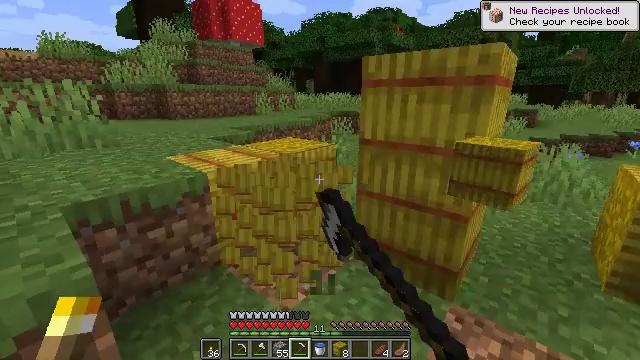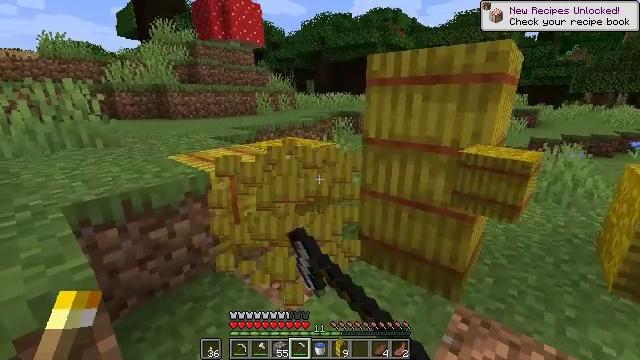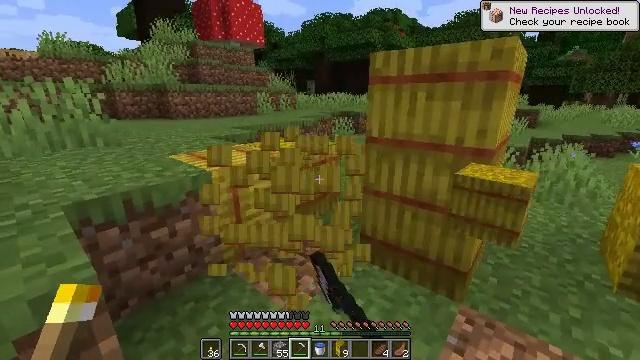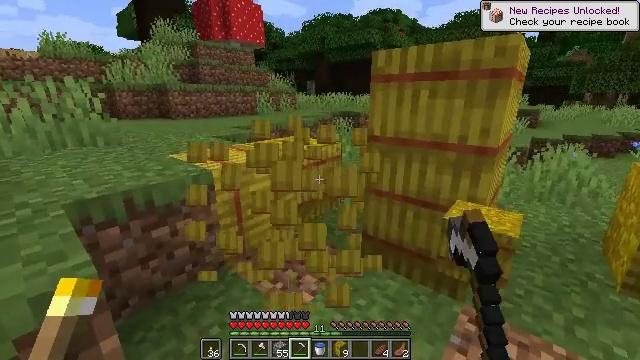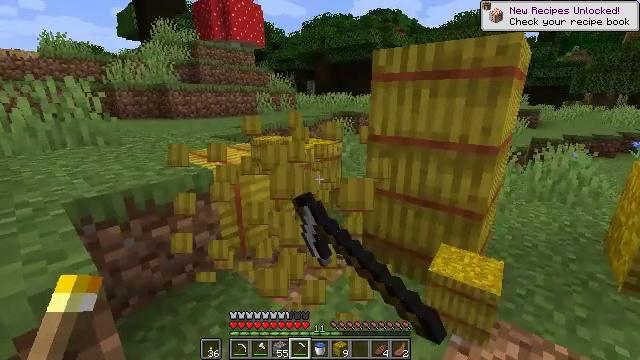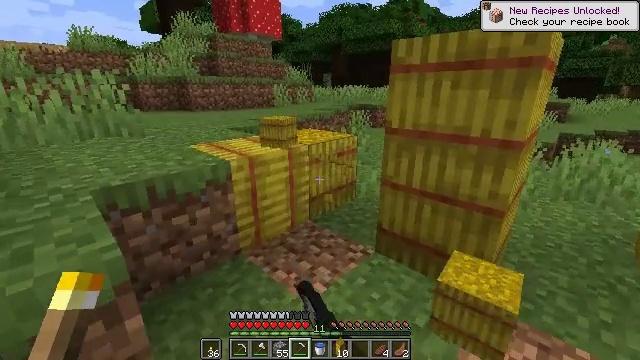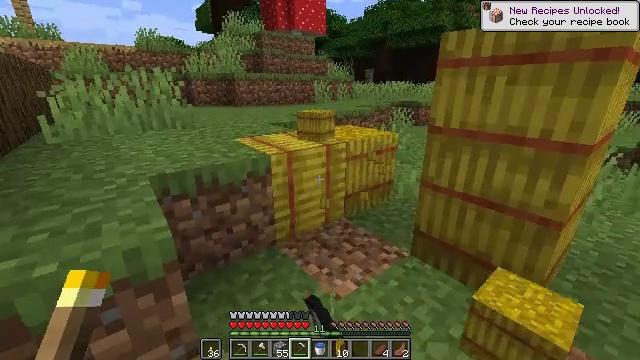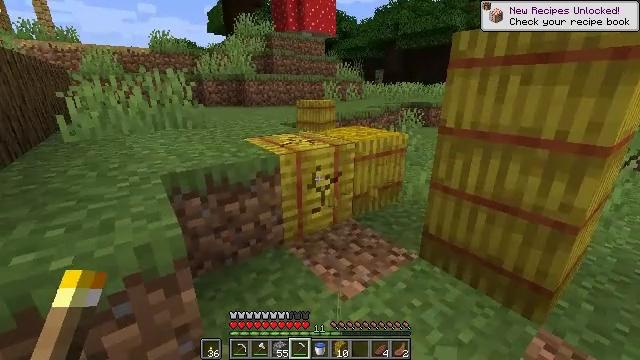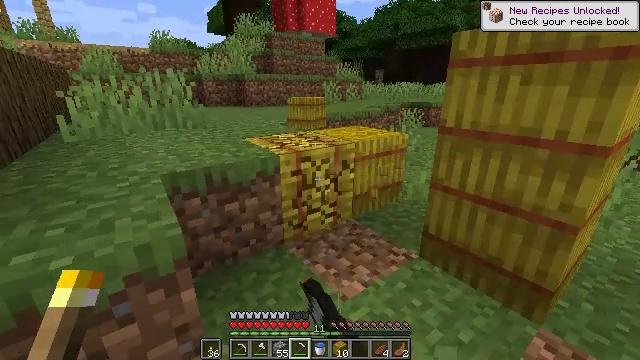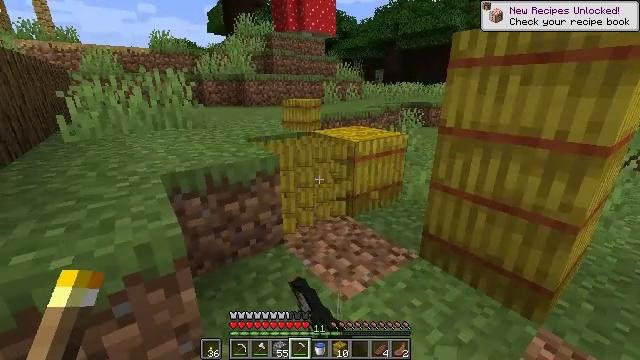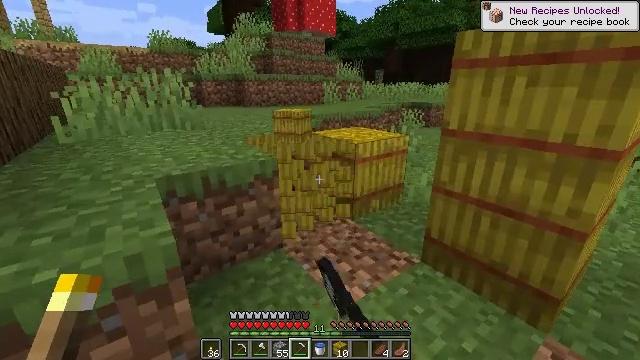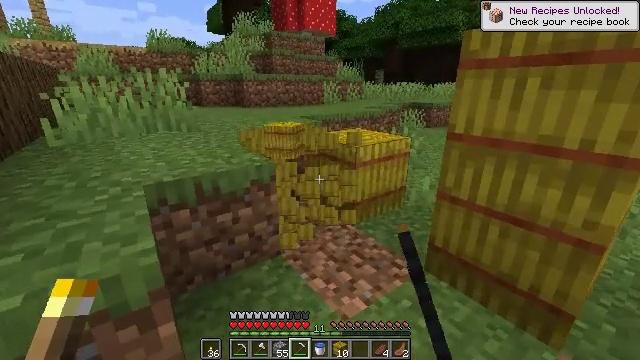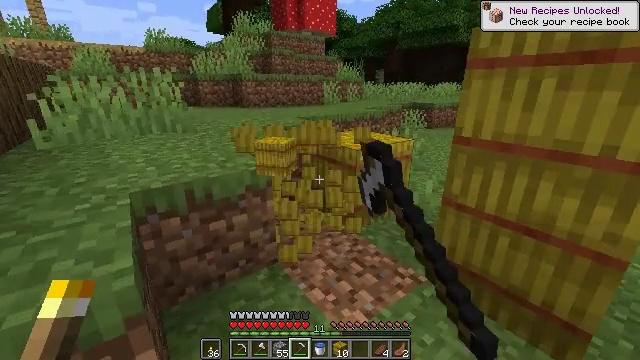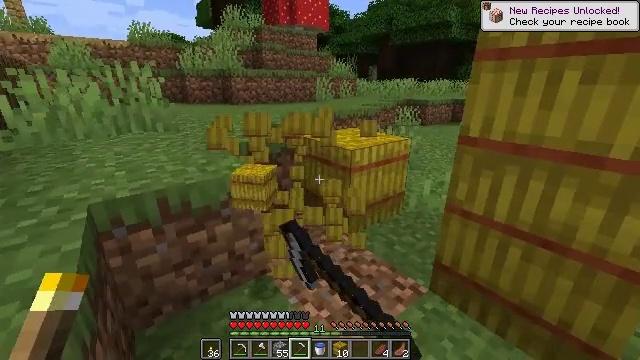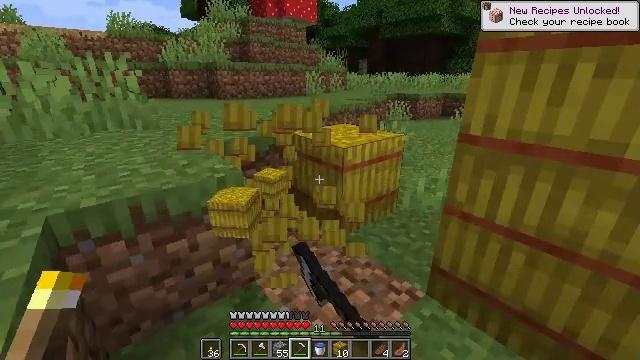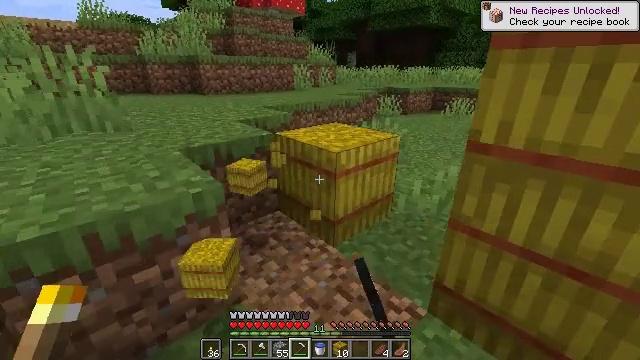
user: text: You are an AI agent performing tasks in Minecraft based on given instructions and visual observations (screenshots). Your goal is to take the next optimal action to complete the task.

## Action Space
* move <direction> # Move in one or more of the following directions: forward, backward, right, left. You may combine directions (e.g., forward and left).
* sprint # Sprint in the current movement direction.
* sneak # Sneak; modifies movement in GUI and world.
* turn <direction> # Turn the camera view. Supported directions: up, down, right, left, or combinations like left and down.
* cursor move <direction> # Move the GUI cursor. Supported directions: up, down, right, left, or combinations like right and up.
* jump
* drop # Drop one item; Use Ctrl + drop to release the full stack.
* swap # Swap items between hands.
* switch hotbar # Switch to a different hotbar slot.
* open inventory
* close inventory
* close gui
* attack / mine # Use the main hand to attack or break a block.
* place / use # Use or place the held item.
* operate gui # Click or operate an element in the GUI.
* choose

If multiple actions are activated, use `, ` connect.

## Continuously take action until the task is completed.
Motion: motion action
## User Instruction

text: Harvest hay blocks from the village.
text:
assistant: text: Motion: attack / mine
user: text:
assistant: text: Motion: attack / mine
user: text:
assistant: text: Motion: attack / mine
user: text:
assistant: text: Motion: attack / mine
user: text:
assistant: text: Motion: turn left and down, attack / mine
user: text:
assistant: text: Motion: turn left, attack / mine
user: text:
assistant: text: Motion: turn left, attack / mine
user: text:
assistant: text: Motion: attack / mine
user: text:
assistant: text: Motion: attack / mine
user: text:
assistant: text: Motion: move forward, attack / mine
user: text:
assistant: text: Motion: move forward, attack / mine
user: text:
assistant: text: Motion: move forward, attack / mine
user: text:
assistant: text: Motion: move forward, turn right, attack / mine
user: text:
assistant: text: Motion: move forward, turn right and down, attack / mine
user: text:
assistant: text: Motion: move forward, turn right and down, attack / mine
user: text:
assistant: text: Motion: move forward, turn right, attack / mine
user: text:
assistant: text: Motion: move forward, attack / mine
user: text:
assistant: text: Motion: move forward, attack / mine
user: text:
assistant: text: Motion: move forward, attack / mine
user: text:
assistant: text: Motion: move forward, turn down, attack / mine
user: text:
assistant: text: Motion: turn right and down, attack / mine
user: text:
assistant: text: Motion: turn right and up, attack / mine
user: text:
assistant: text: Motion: turn right and up, attack / mine
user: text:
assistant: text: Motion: turn right and up, attack / mine
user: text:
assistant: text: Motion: attack / mine
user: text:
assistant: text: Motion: attack / mine
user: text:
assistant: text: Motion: attack / mine
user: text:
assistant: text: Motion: attack / mine
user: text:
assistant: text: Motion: turn right and down, attack / mine
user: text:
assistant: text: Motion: turn down, attack / mine